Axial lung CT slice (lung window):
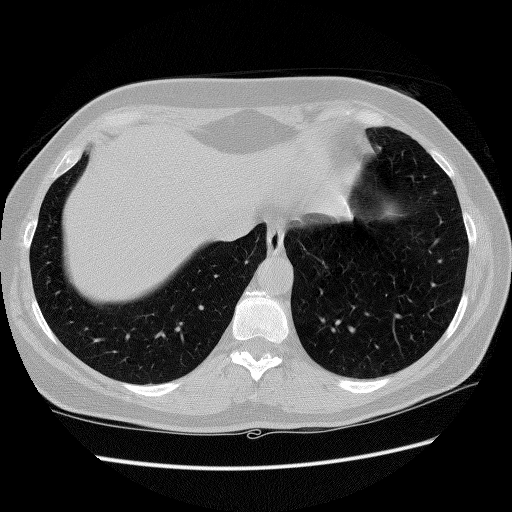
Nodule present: no